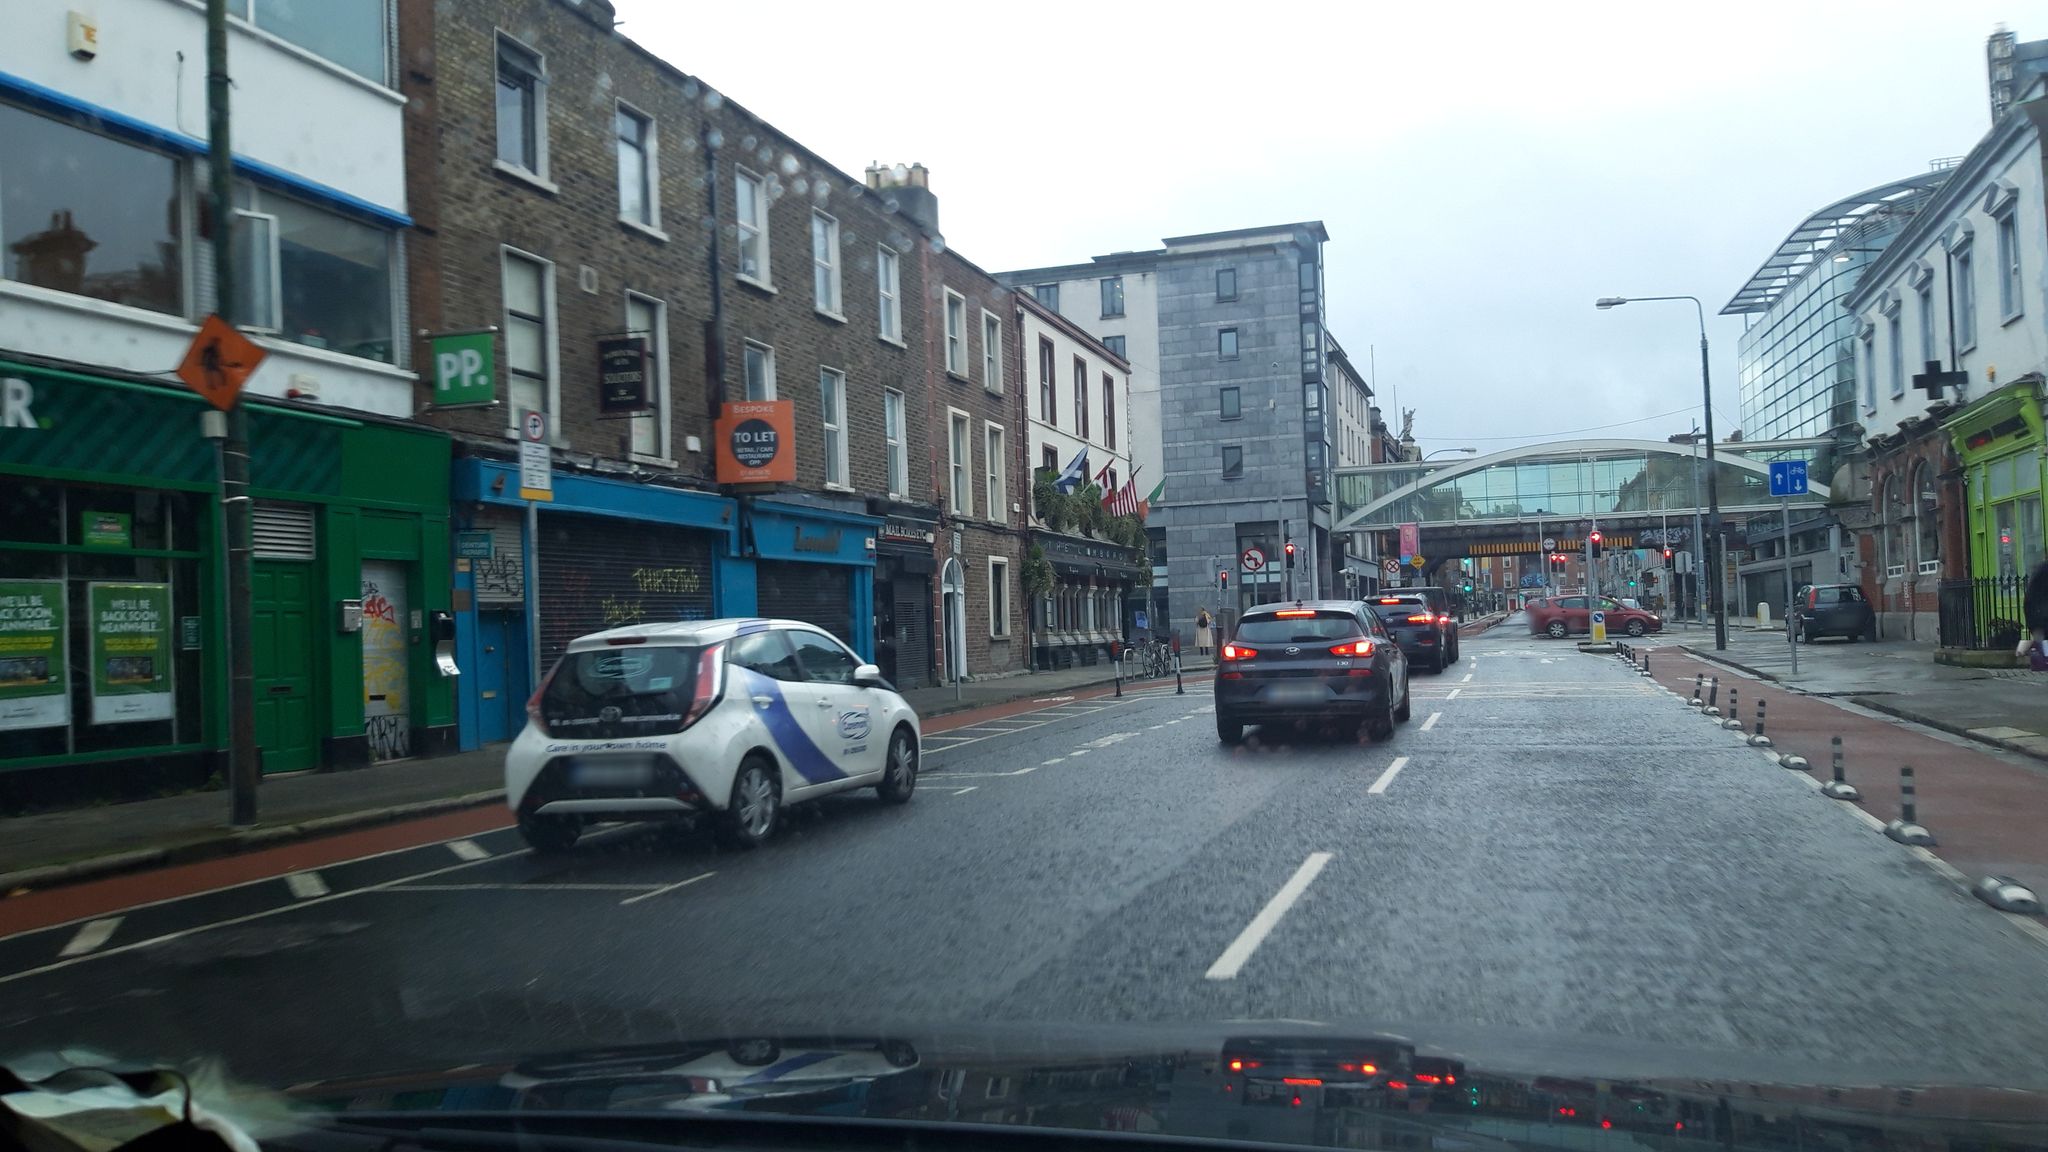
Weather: clear
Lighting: day
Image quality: good
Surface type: driving surface
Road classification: cycleway
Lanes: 2
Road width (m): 2
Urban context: urban centre
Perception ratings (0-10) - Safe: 3.42, Lively: 7.42, Beautiful: 3.41, Boring: 0.59, Depressing: 1.81, Wealthy: 3.31